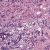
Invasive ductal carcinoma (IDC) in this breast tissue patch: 1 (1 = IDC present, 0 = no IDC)